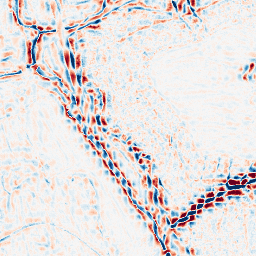
Category: wavelet
Decomposition family: wavelet_dwt
Decomposition parameters: wavelet: coif2
level: 3
Upsampling method: lanczos
Upsampling parameters: scale: 4
Upsampling scale: 4